Question: I am creating a small java 2D game and i want to know if there is any way to rotate AWT rectangle
'''
AffineTransform origXform = g2d.getTransform();
AffineTransform newXform = (AffineTransform) origXform.clone();
newXform.rotate(angle, pivotX, pivotY); // pivotX ,pivotY is the starting
point of the hand image
g2d.setTransform(newXform);
Rectangle arm = new Rectangle(bowX + 5, bowY + 55, 60, 5);
g2d.drawImage(playerBowReadyImg, bowX, bowY, null); //hand image
'''
on the above code i simply draw the hand image which rotates based on the mouse position, i also set the rectangle on the hand but the problem is rectangle is not rotating along with the hand image.
also i am not using rectangle for any drawing purpose but to detect the collision.
however using g2d.draw(arm); draws the rotated rectangle but it not actually rotate the rectangle it just draws the rotated one.
any suggestion is appreciated.
Ok my question is marked as duplicate so i tried the answers i find there but the code i get only rotate my rectangle for the draw purpose only.
<URL>

now to be more specific the arrow in the image can only detect the collision for the blue rectangle (the original position) instead of the red one (rotated rectangle).
again i don't want to actually draw the rectangle but want to detect the collision when the arrow collide with the rectangle.
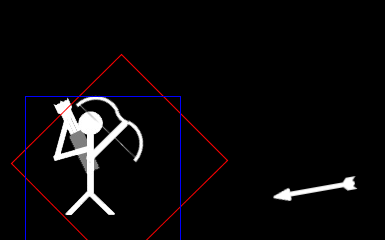
Answer: See <URL> which:
> Returns a new 'Shape' object defined by the geometry of the specified 'Shape' after it has been transformed by this transform.